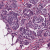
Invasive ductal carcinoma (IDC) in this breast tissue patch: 1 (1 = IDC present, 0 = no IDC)